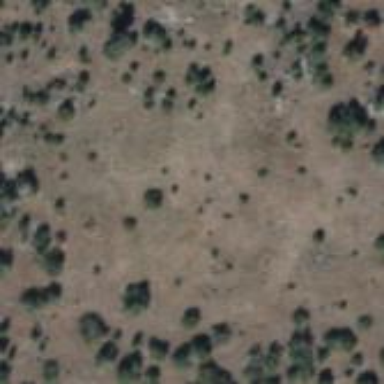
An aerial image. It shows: Patch of scrub vegetation.